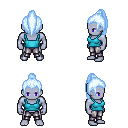
a pixel art fantasy rpg character, male body template, dark elf, purple skin, teal pirate shirt, metal pants, white cyan long topknot hairstyle, four views (front, back, left, right), 2x2 character sprite sheet, small pixel art, hard edges, no anti-aliasing